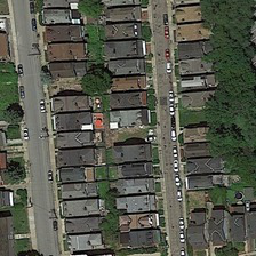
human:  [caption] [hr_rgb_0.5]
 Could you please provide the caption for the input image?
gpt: The houses were lined up in narrow rows along the street.

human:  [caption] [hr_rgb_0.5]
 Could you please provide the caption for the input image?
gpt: The houses are in tight rows along the streets.

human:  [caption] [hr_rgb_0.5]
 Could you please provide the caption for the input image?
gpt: The houses lined up in a narrow line along the street.

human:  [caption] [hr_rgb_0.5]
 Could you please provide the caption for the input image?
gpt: The houses are closely packed along the street.

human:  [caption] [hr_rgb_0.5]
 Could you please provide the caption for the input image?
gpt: The house is on the street.